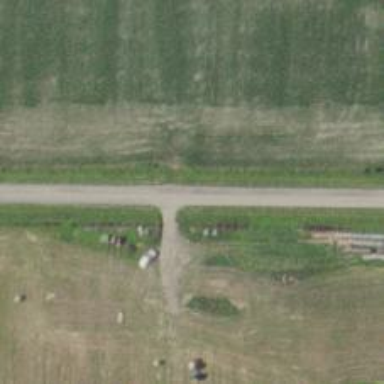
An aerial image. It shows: Unclassified road.